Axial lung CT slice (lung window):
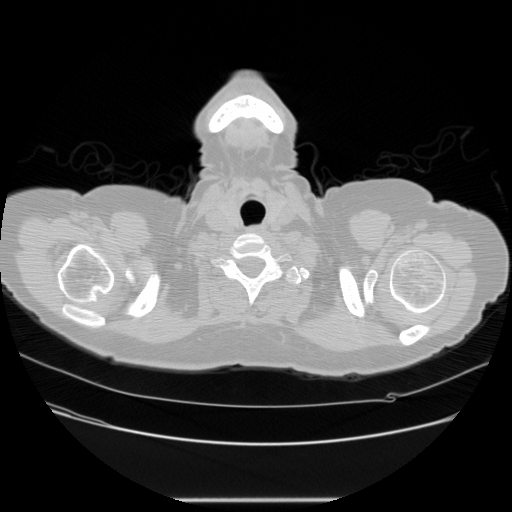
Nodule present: no